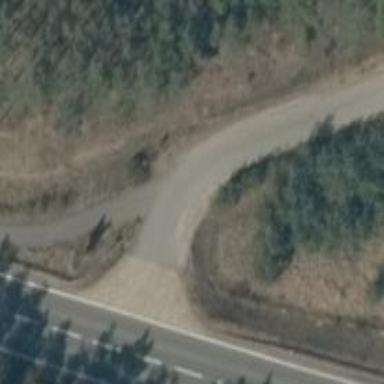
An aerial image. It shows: Well-maintained track road of grade 1.